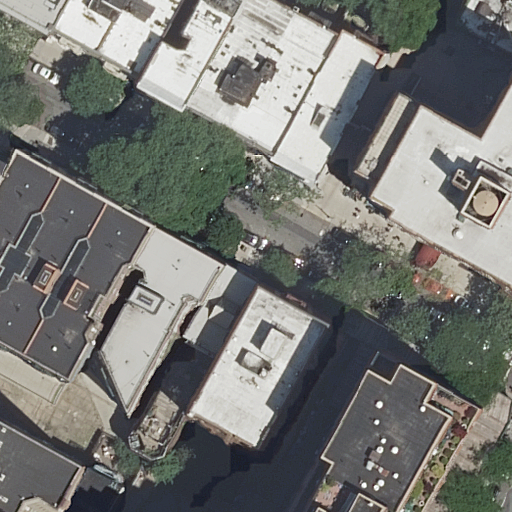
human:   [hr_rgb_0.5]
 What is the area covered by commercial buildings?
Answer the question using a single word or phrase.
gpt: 0m2

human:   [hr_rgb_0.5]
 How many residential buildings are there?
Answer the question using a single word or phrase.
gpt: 17

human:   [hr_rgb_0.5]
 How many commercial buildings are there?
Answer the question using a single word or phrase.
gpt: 0

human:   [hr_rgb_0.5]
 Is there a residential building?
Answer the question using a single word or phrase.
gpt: yes

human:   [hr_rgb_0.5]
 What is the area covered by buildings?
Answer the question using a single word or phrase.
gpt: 7323m2

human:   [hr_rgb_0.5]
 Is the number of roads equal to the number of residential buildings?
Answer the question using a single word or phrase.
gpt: no

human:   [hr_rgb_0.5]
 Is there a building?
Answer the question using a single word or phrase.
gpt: yes

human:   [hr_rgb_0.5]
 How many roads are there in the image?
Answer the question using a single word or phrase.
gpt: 1

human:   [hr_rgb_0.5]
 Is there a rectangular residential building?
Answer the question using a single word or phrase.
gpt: yes

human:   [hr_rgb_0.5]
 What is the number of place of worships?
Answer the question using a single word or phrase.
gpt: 1

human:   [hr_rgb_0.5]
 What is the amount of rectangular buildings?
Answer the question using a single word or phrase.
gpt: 8

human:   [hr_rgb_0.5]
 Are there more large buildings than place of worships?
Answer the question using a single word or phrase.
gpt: yes

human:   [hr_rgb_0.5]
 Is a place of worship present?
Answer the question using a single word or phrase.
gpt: yes

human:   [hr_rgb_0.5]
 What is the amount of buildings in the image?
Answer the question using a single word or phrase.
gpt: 17

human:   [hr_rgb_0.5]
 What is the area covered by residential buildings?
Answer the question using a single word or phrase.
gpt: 7323m2

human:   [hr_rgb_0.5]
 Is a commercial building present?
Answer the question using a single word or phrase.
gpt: no

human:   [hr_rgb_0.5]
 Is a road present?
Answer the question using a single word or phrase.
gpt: yes

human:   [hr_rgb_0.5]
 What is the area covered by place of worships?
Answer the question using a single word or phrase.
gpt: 52m2

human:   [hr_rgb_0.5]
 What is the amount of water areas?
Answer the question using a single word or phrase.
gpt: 0

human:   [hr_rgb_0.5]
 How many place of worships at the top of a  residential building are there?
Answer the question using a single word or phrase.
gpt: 1

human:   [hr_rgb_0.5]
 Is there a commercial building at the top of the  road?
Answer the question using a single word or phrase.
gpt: no

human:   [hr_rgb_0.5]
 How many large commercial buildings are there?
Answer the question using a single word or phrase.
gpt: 0

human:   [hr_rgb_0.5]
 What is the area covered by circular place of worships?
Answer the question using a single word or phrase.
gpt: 0m2

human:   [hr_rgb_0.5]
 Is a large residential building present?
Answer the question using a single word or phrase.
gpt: yes

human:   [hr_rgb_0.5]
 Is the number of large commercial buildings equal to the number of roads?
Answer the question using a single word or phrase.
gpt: no

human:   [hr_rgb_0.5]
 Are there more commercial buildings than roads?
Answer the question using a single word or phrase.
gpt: no

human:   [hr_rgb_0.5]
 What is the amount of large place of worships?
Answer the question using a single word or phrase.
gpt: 0

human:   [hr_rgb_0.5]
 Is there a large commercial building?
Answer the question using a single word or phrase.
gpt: no

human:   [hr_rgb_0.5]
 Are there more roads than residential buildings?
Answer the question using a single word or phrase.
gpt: no

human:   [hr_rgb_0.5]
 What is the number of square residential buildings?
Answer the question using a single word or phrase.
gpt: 0

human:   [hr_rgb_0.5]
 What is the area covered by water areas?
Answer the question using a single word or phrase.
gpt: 0m2

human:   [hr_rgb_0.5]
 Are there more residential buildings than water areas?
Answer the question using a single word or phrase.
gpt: yes

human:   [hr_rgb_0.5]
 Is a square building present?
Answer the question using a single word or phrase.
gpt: no

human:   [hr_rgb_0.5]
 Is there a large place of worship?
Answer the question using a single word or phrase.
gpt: no

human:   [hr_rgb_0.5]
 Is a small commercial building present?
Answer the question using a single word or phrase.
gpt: no

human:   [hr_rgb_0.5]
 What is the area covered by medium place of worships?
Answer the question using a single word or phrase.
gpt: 0m2

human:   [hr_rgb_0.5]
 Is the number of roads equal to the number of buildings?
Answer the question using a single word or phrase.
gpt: no

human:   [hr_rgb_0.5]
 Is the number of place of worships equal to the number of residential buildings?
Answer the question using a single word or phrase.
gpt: no

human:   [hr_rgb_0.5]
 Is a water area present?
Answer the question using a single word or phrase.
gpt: no

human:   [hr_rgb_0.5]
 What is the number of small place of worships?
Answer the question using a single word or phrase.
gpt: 1

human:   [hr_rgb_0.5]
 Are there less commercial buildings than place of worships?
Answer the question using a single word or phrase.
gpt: yes

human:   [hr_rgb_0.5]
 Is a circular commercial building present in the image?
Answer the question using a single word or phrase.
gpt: no

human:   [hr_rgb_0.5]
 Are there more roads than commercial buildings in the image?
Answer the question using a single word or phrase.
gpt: yes

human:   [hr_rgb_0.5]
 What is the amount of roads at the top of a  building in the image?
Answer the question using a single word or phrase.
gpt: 1

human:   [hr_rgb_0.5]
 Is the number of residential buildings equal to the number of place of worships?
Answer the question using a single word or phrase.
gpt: no

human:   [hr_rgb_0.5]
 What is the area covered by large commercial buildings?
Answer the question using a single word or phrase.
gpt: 0m2

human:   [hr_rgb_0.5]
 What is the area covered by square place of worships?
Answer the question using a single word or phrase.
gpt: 0m2

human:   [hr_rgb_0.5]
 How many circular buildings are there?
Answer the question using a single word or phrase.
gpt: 0

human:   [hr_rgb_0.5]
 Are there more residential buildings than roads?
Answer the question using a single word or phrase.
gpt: yes

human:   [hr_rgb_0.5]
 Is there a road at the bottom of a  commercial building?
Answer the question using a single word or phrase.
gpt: no

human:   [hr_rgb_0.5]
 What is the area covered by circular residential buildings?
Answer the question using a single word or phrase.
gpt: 0m2

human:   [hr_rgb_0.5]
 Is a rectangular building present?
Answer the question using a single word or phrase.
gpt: yes

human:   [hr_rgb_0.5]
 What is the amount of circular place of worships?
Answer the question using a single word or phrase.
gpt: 0

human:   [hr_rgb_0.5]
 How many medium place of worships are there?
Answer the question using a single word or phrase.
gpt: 0

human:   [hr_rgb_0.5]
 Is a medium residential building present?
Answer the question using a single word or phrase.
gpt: yes

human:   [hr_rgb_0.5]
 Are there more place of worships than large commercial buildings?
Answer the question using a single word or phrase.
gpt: yes

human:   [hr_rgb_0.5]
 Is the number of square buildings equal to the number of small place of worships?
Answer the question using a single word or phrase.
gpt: no

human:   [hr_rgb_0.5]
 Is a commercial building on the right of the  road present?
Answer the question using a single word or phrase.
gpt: no

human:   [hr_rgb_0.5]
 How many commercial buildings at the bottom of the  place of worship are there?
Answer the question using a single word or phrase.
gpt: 0

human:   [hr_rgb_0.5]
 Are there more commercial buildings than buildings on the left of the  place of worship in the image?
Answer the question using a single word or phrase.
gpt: no

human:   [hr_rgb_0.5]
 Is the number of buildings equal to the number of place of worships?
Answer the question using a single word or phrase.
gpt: no

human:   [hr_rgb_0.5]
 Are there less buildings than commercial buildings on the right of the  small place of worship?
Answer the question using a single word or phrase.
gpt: no

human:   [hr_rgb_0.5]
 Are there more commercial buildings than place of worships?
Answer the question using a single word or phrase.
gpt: no

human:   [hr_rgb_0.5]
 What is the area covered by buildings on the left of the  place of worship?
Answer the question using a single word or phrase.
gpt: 0m2